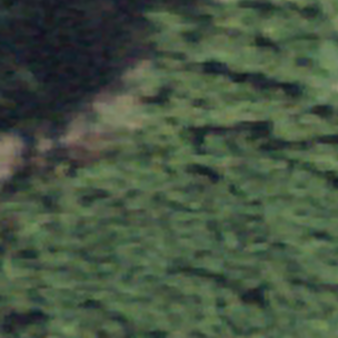
Label: other